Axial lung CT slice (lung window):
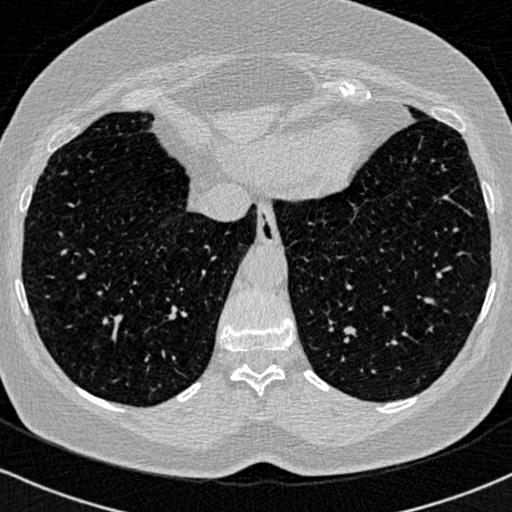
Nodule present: no